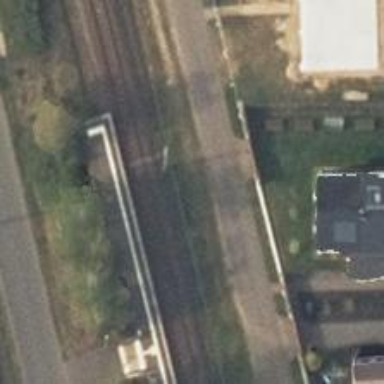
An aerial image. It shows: Railway milestone with catenary mast.